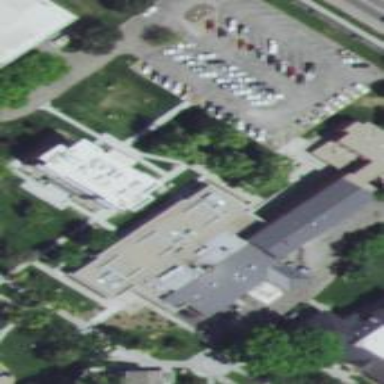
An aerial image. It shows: College building.